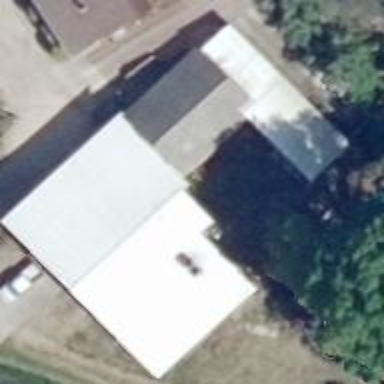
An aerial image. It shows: Building with flat white roof.